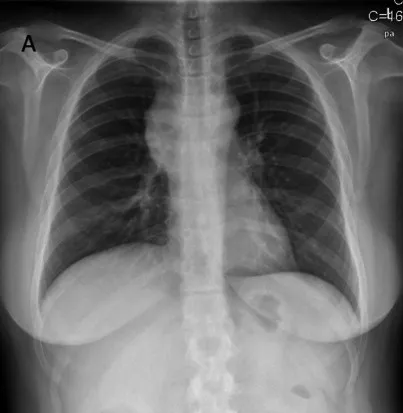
Posteroanterior.
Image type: radiology (x_ray)